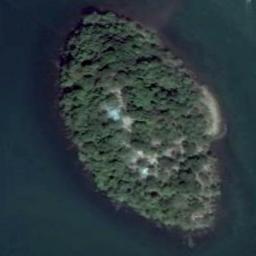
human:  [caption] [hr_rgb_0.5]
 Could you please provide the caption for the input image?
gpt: The green island, Which is approximately elliptical in shape, Is surrounded by blue sea water, And the island’s green plants flourish .

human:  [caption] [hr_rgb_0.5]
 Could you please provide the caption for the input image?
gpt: The island with dense vegetation is surrounded by green waters .

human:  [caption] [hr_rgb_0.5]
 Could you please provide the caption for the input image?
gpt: There are many trees on the island .

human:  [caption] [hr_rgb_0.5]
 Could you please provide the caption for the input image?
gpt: The island is very empty .

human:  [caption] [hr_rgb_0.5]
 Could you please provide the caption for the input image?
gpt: There are full of green trees on the island .